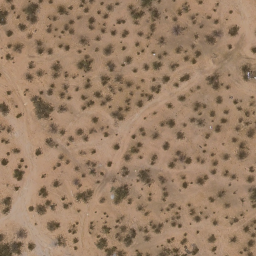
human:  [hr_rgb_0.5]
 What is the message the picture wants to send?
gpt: chaparral